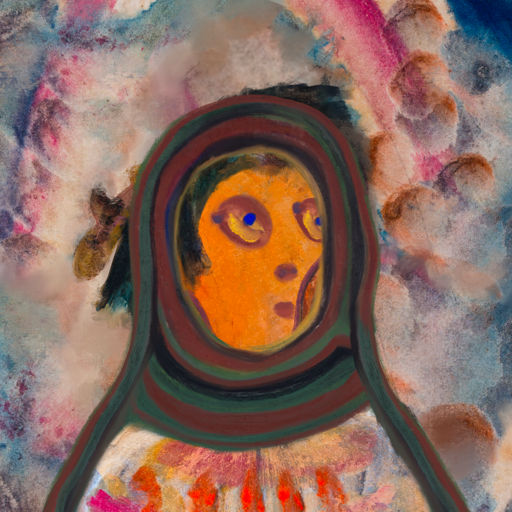
Background: Rupkatha, Head And Neck Side: Hypocrite_w_Hair, Face Side: Mother_And_Son_Son, Bust: Childish, Hair Side: Pipe, Head Accessory: After_Raid_Scarf, Second Necklace: Blank, Necklace: Blank, Baby: Blank